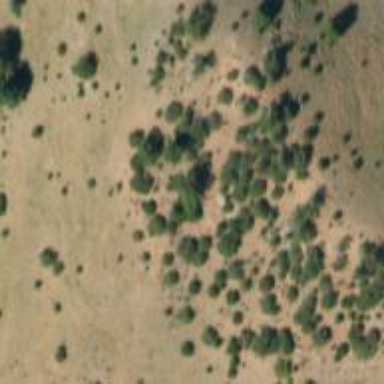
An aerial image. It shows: Woodland area filled with evergreen needle-leaved trees.